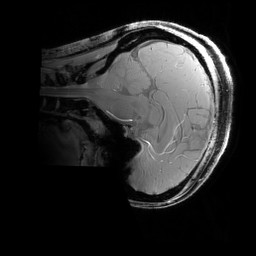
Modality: PDw
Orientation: sagittal
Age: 24
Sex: female
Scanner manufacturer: siemens
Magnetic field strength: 6.98 T
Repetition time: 1.78 s
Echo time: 0.00386 s